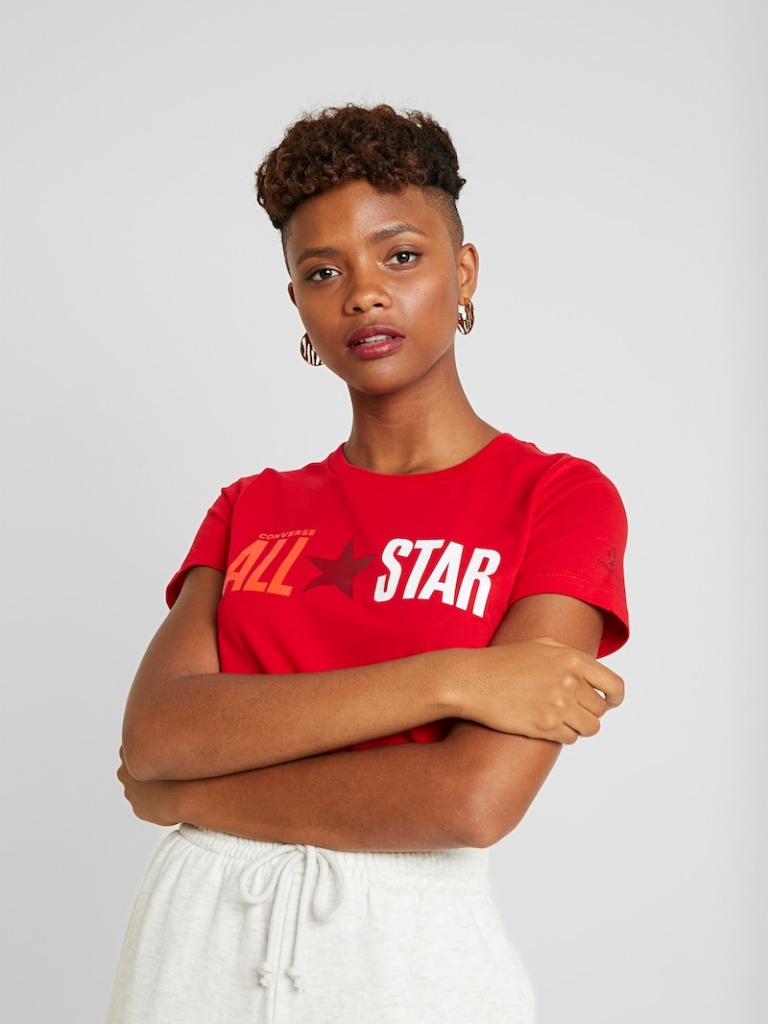
cotton relaxed short sleeve hip length Untucked crew t-shirt